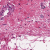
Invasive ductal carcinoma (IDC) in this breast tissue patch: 0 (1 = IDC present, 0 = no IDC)